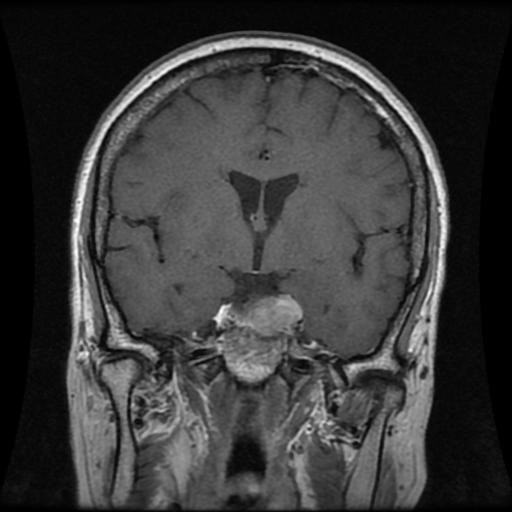
Label: pituitary